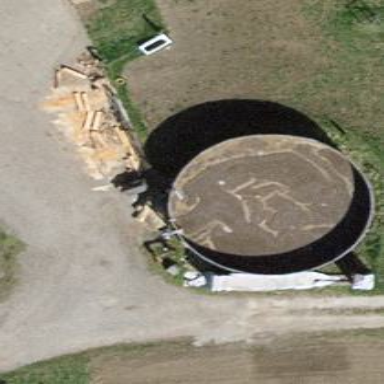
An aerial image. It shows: Storage tank with man-made structure.